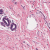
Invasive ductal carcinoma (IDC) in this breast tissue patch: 0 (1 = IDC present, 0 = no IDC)